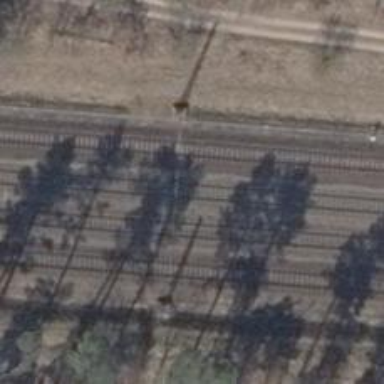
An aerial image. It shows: Railway milestone with catenary mast.